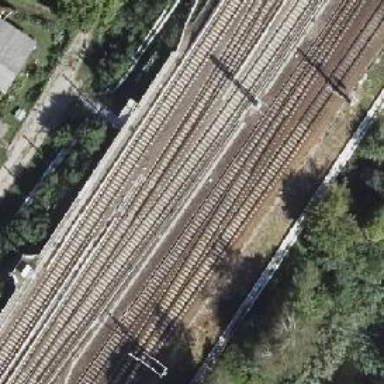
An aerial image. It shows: Electrified light rail railway.